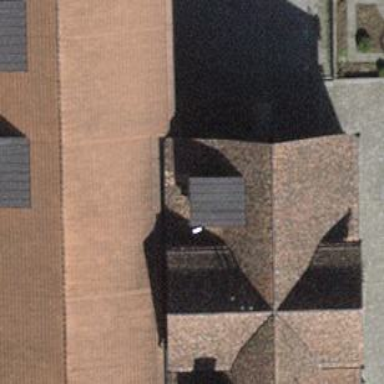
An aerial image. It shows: Restaurant in building.